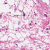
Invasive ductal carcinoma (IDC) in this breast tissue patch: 0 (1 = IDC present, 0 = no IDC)